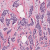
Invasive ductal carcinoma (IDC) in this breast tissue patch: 1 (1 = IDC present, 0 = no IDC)